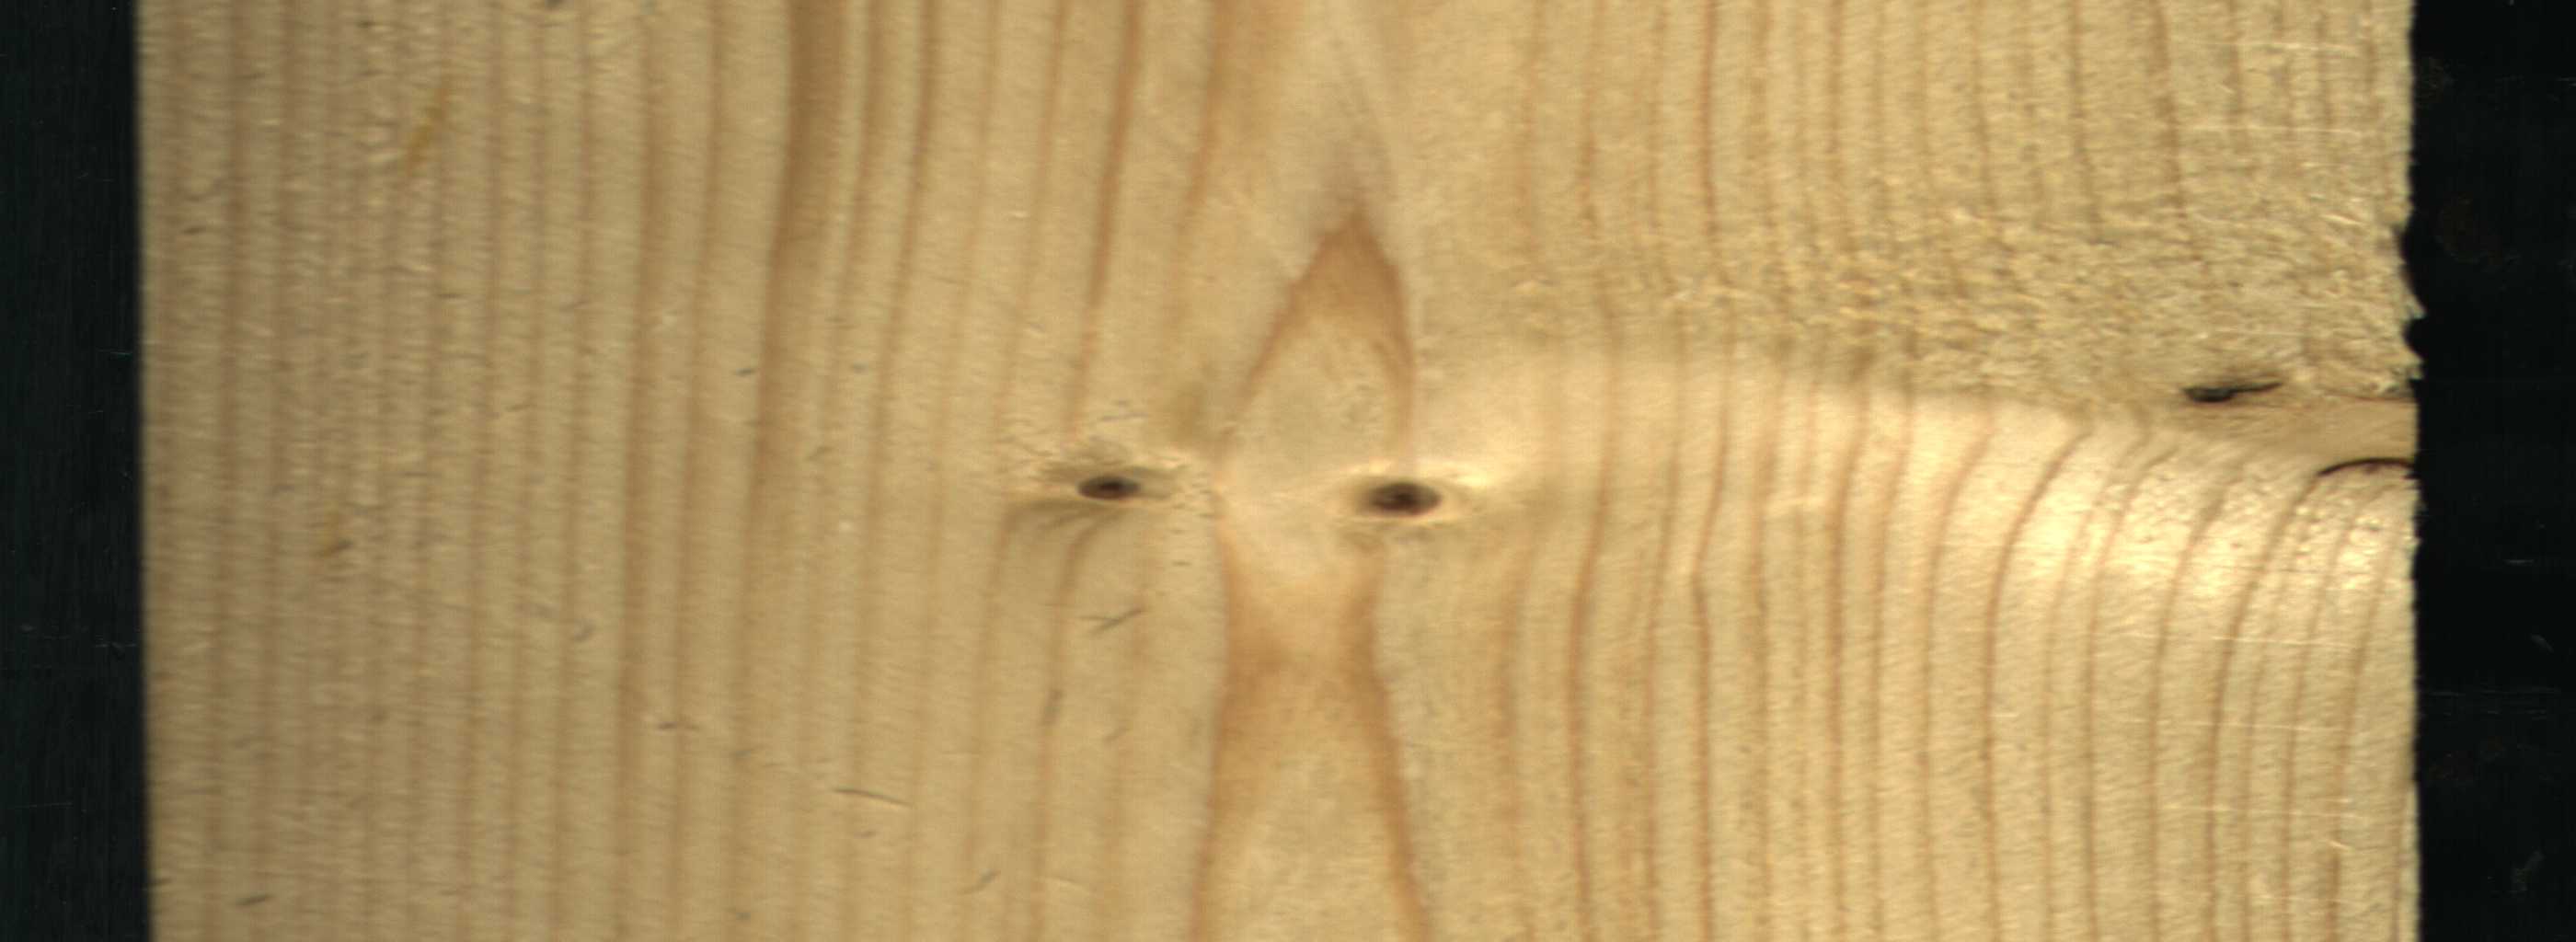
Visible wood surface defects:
Dead_Knot
Live_Knot
Live_Knot
Live_Knot